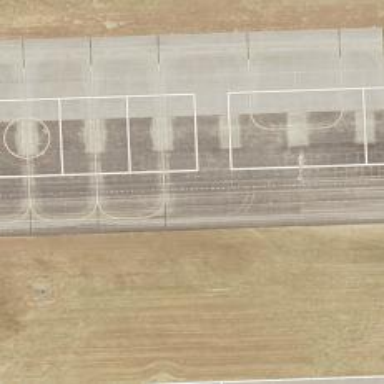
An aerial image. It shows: Image of taxiway at airport.